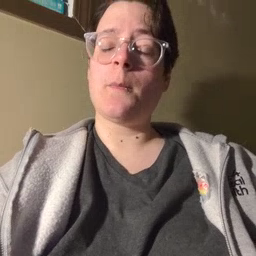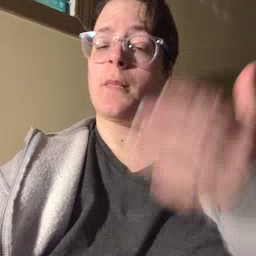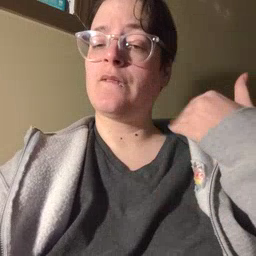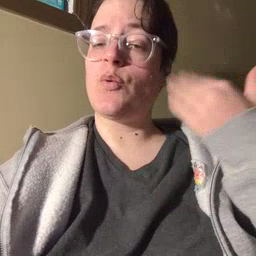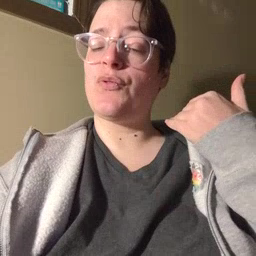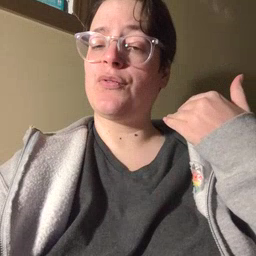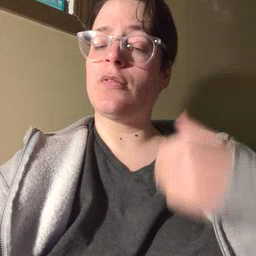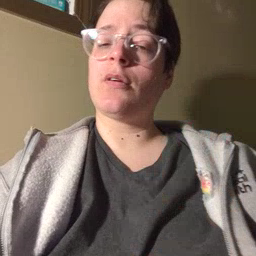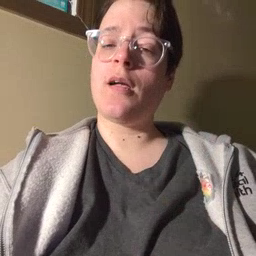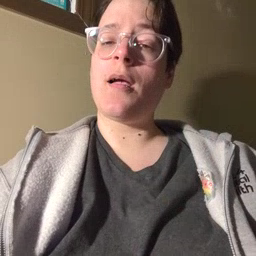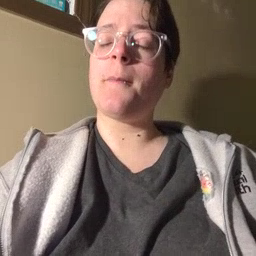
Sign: before